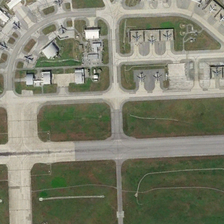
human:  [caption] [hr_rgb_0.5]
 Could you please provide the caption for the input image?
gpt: many planes are in an airport .

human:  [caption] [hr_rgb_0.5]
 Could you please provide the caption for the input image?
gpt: many planes are in an airport .

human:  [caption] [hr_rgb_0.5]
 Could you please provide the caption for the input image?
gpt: many planes are in an airport .

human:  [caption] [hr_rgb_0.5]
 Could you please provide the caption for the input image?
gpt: many planes are in an airport .

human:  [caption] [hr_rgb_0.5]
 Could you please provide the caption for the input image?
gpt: many planes are in an airport .